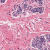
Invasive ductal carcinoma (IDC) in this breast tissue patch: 0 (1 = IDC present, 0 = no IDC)